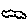
Label: cloud